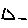
Label: triangle